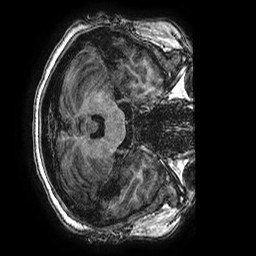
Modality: T1w
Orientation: axial
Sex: female
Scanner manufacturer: ge
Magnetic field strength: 3 T
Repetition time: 0.00766 s
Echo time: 0.003476 s